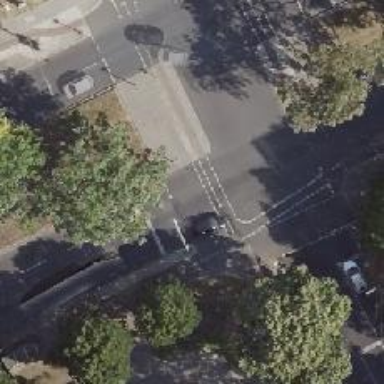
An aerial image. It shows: Crossing with traffic signals.